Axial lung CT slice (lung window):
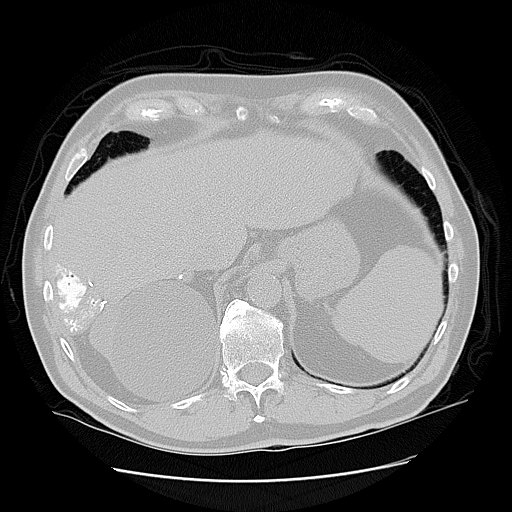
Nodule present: no